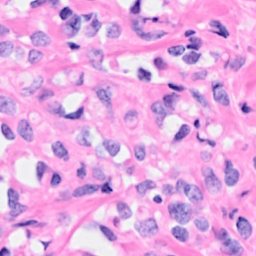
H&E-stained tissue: Breast